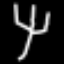
Label: fork